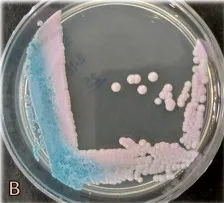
On CHROMagar Candida after 3.
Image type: radiology (pet)